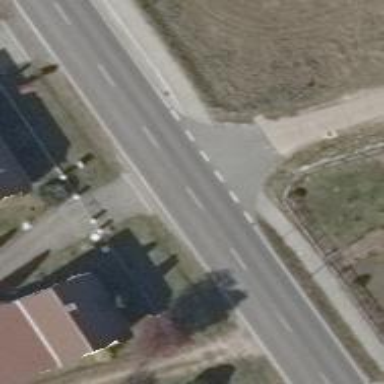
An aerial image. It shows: Road with "give way" sign.